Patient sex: F
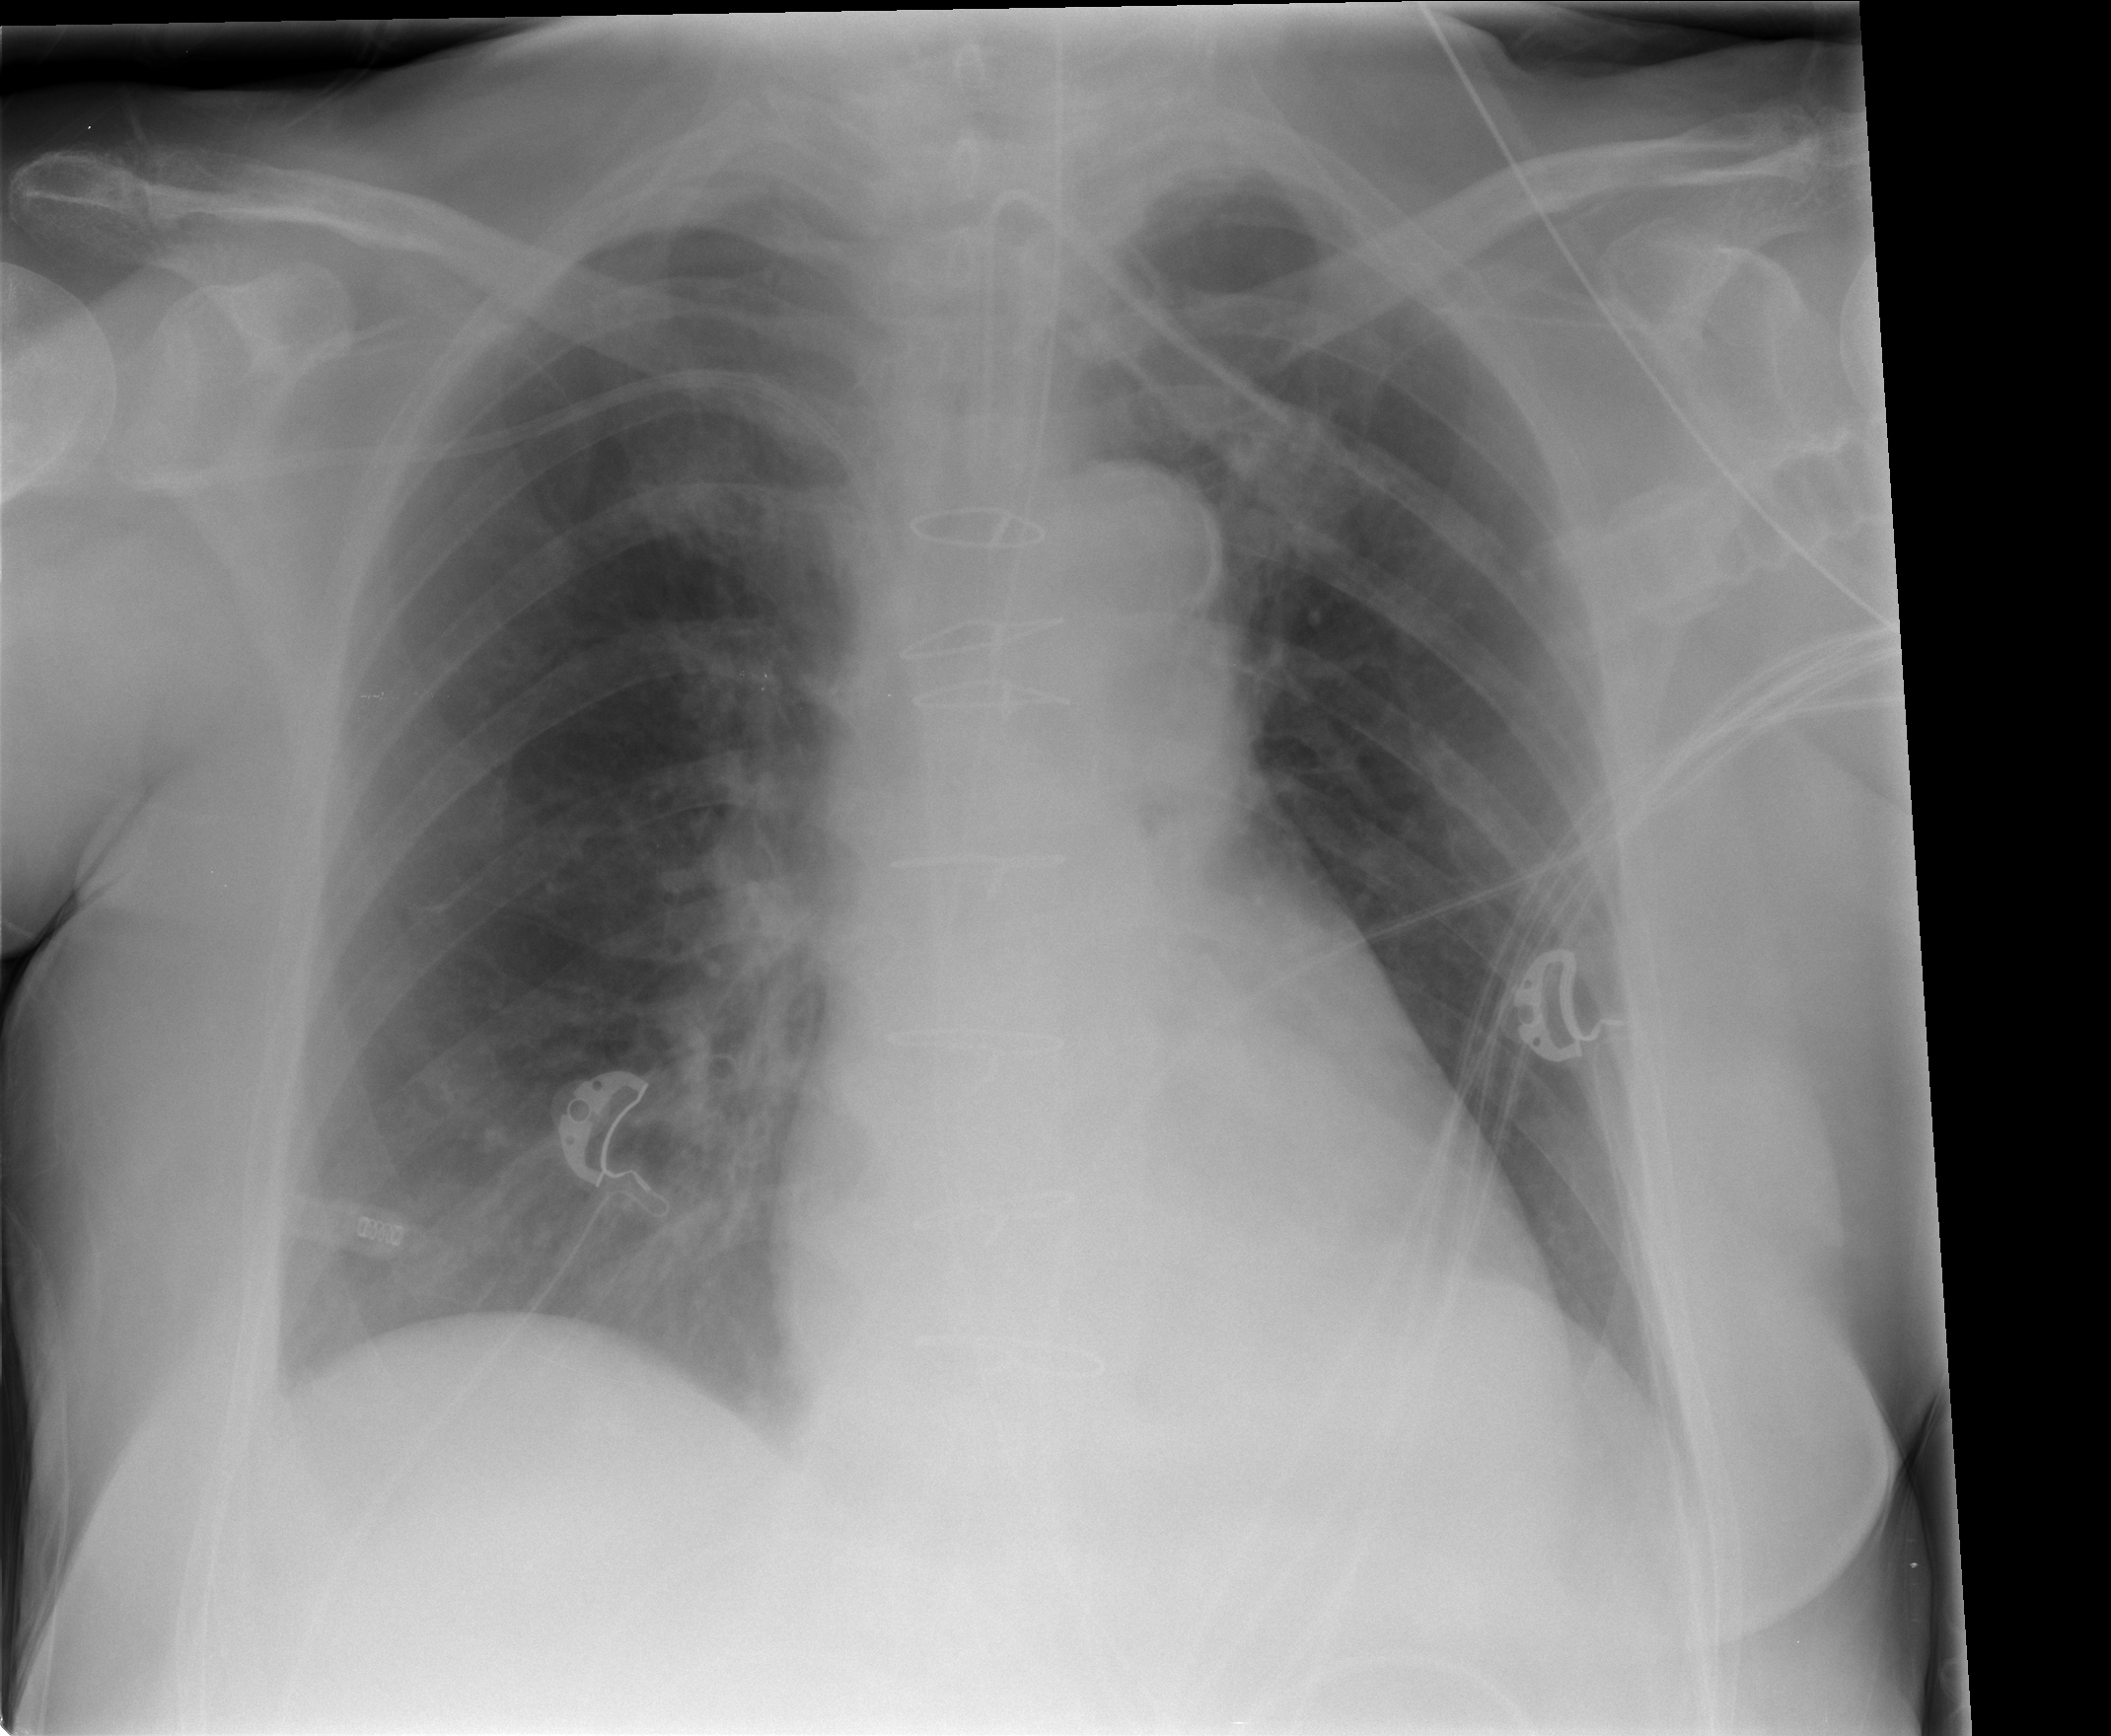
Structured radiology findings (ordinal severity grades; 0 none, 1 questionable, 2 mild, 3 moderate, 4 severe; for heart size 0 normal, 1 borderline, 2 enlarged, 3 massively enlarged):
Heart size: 2
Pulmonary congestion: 1
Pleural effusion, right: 0
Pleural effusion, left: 0
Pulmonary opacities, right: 1
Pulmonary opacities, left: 0
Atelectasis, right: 1
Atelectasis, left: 0